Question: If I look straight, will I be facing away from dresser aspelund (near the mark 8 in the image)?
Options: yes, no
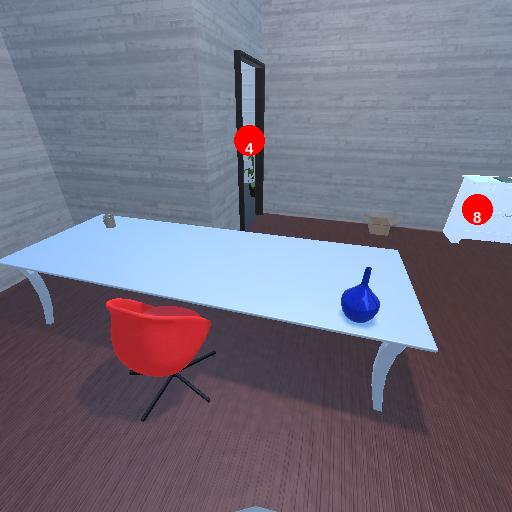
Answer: yes